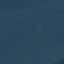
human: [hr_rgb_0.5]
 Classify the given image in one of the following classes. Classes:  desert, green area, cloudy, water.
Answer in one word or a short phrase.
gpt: water